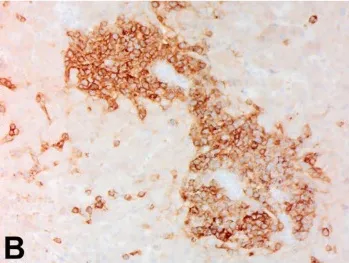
CD20 immunostaining, Liver (440x) demonstrating malignant lymphoid infiltrate which stains positive for CD20.
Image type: pathology (immunostaining)